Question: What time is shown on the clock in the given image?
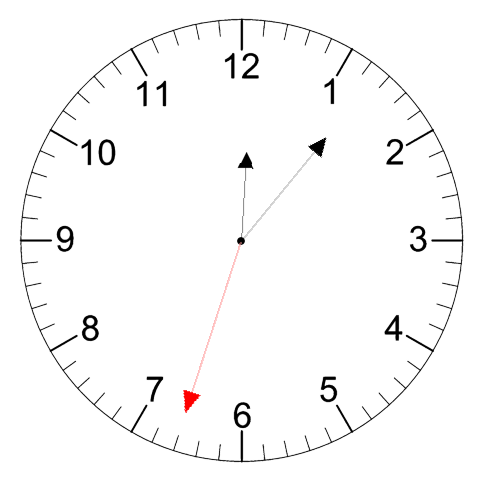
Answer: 12:06:33